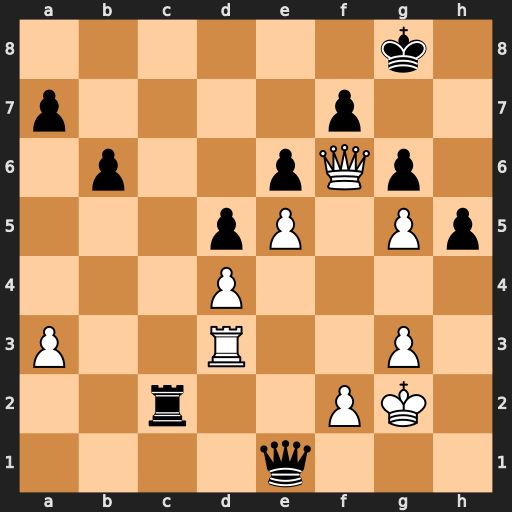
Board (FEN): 6k1/p4p2/1p2pQp1/3pP1Pp/3P4/P2R2P1/2r2PK1/4q3
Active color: w
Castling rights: -
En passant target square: -
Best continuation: Rf3 Qe4 Qxf7+